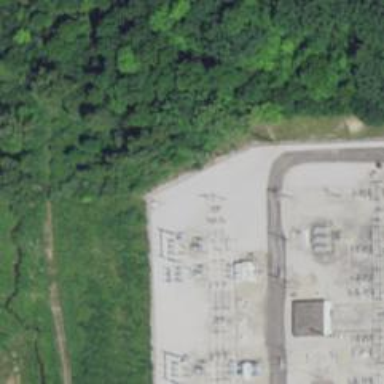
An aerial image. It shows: Switch used for power control.